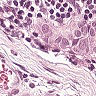
Metastatic tissue present: yes